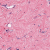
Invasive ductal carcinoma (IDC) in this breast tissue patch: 0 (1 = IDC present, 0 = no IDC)